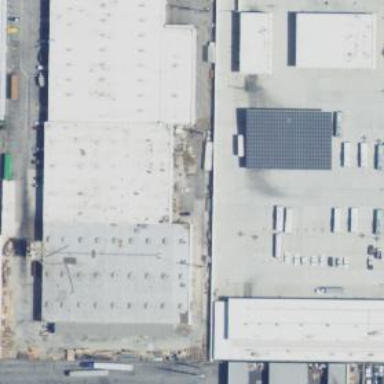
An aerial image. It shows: Industrial building.